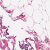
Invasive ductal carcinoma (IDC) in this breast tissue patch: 0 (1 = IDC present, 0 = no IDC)